Question: I have two models: and with following attributes:
'''
Company
Name
Phone
Address
Employer
Name
Phone
Address
'''
I would like to generate CSV table like below:

How to do this?
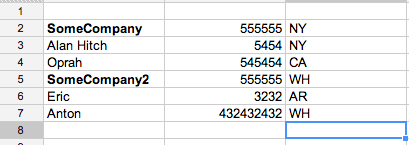
Answer: just do it in folded cycles
UPD: and as Yuriy sais one should use eager loading
'''
companies = Company.includes(:employers).all
...
companies.each do |c|
csv << c.info
c.employers.each do |e|
csv << e.info
end
end
'''